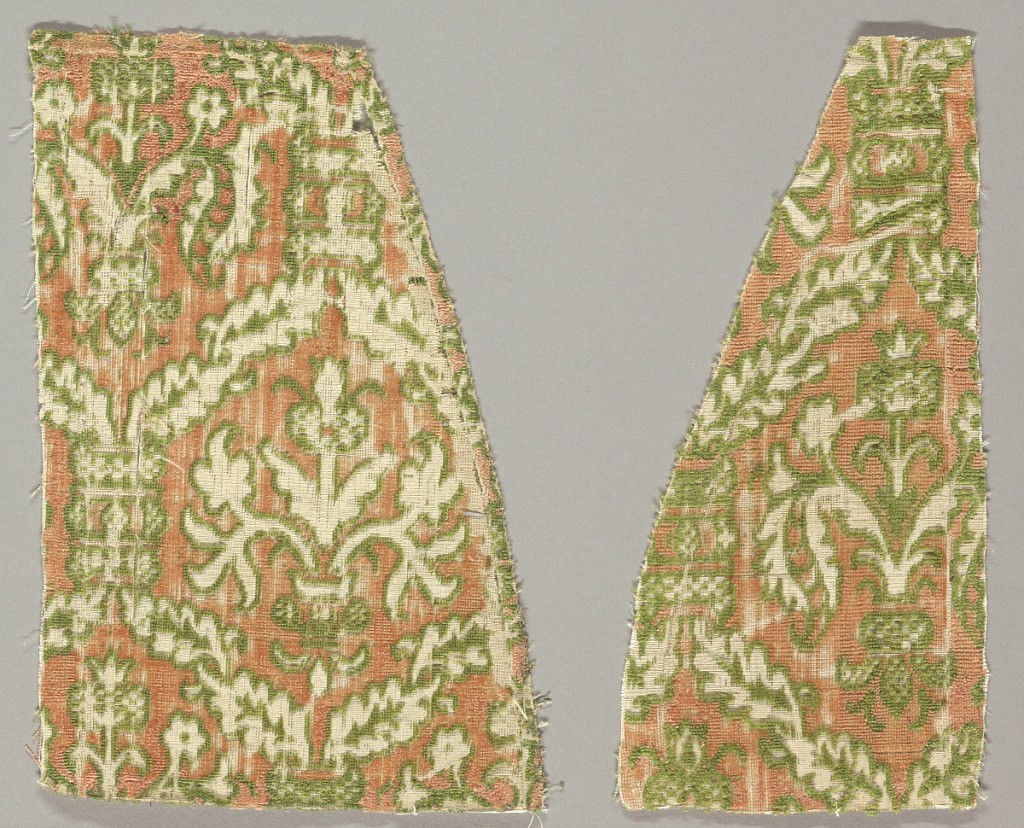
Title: Fragments
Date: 16th–17th century
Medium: silk Technique: supplementary warp forming cut and uncut pile in a plain weave foundation (velvet)
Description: Architectural and botanical ogives containg tripartite plant forms in pink, white and green.